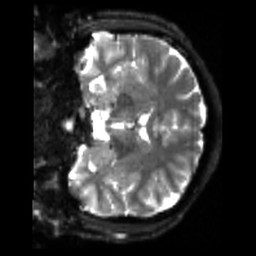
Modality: sbref
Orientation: coronal
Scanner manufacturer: siemens
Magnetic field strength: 3 T
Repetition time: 4 s
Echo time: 0.0594 s